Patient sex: M
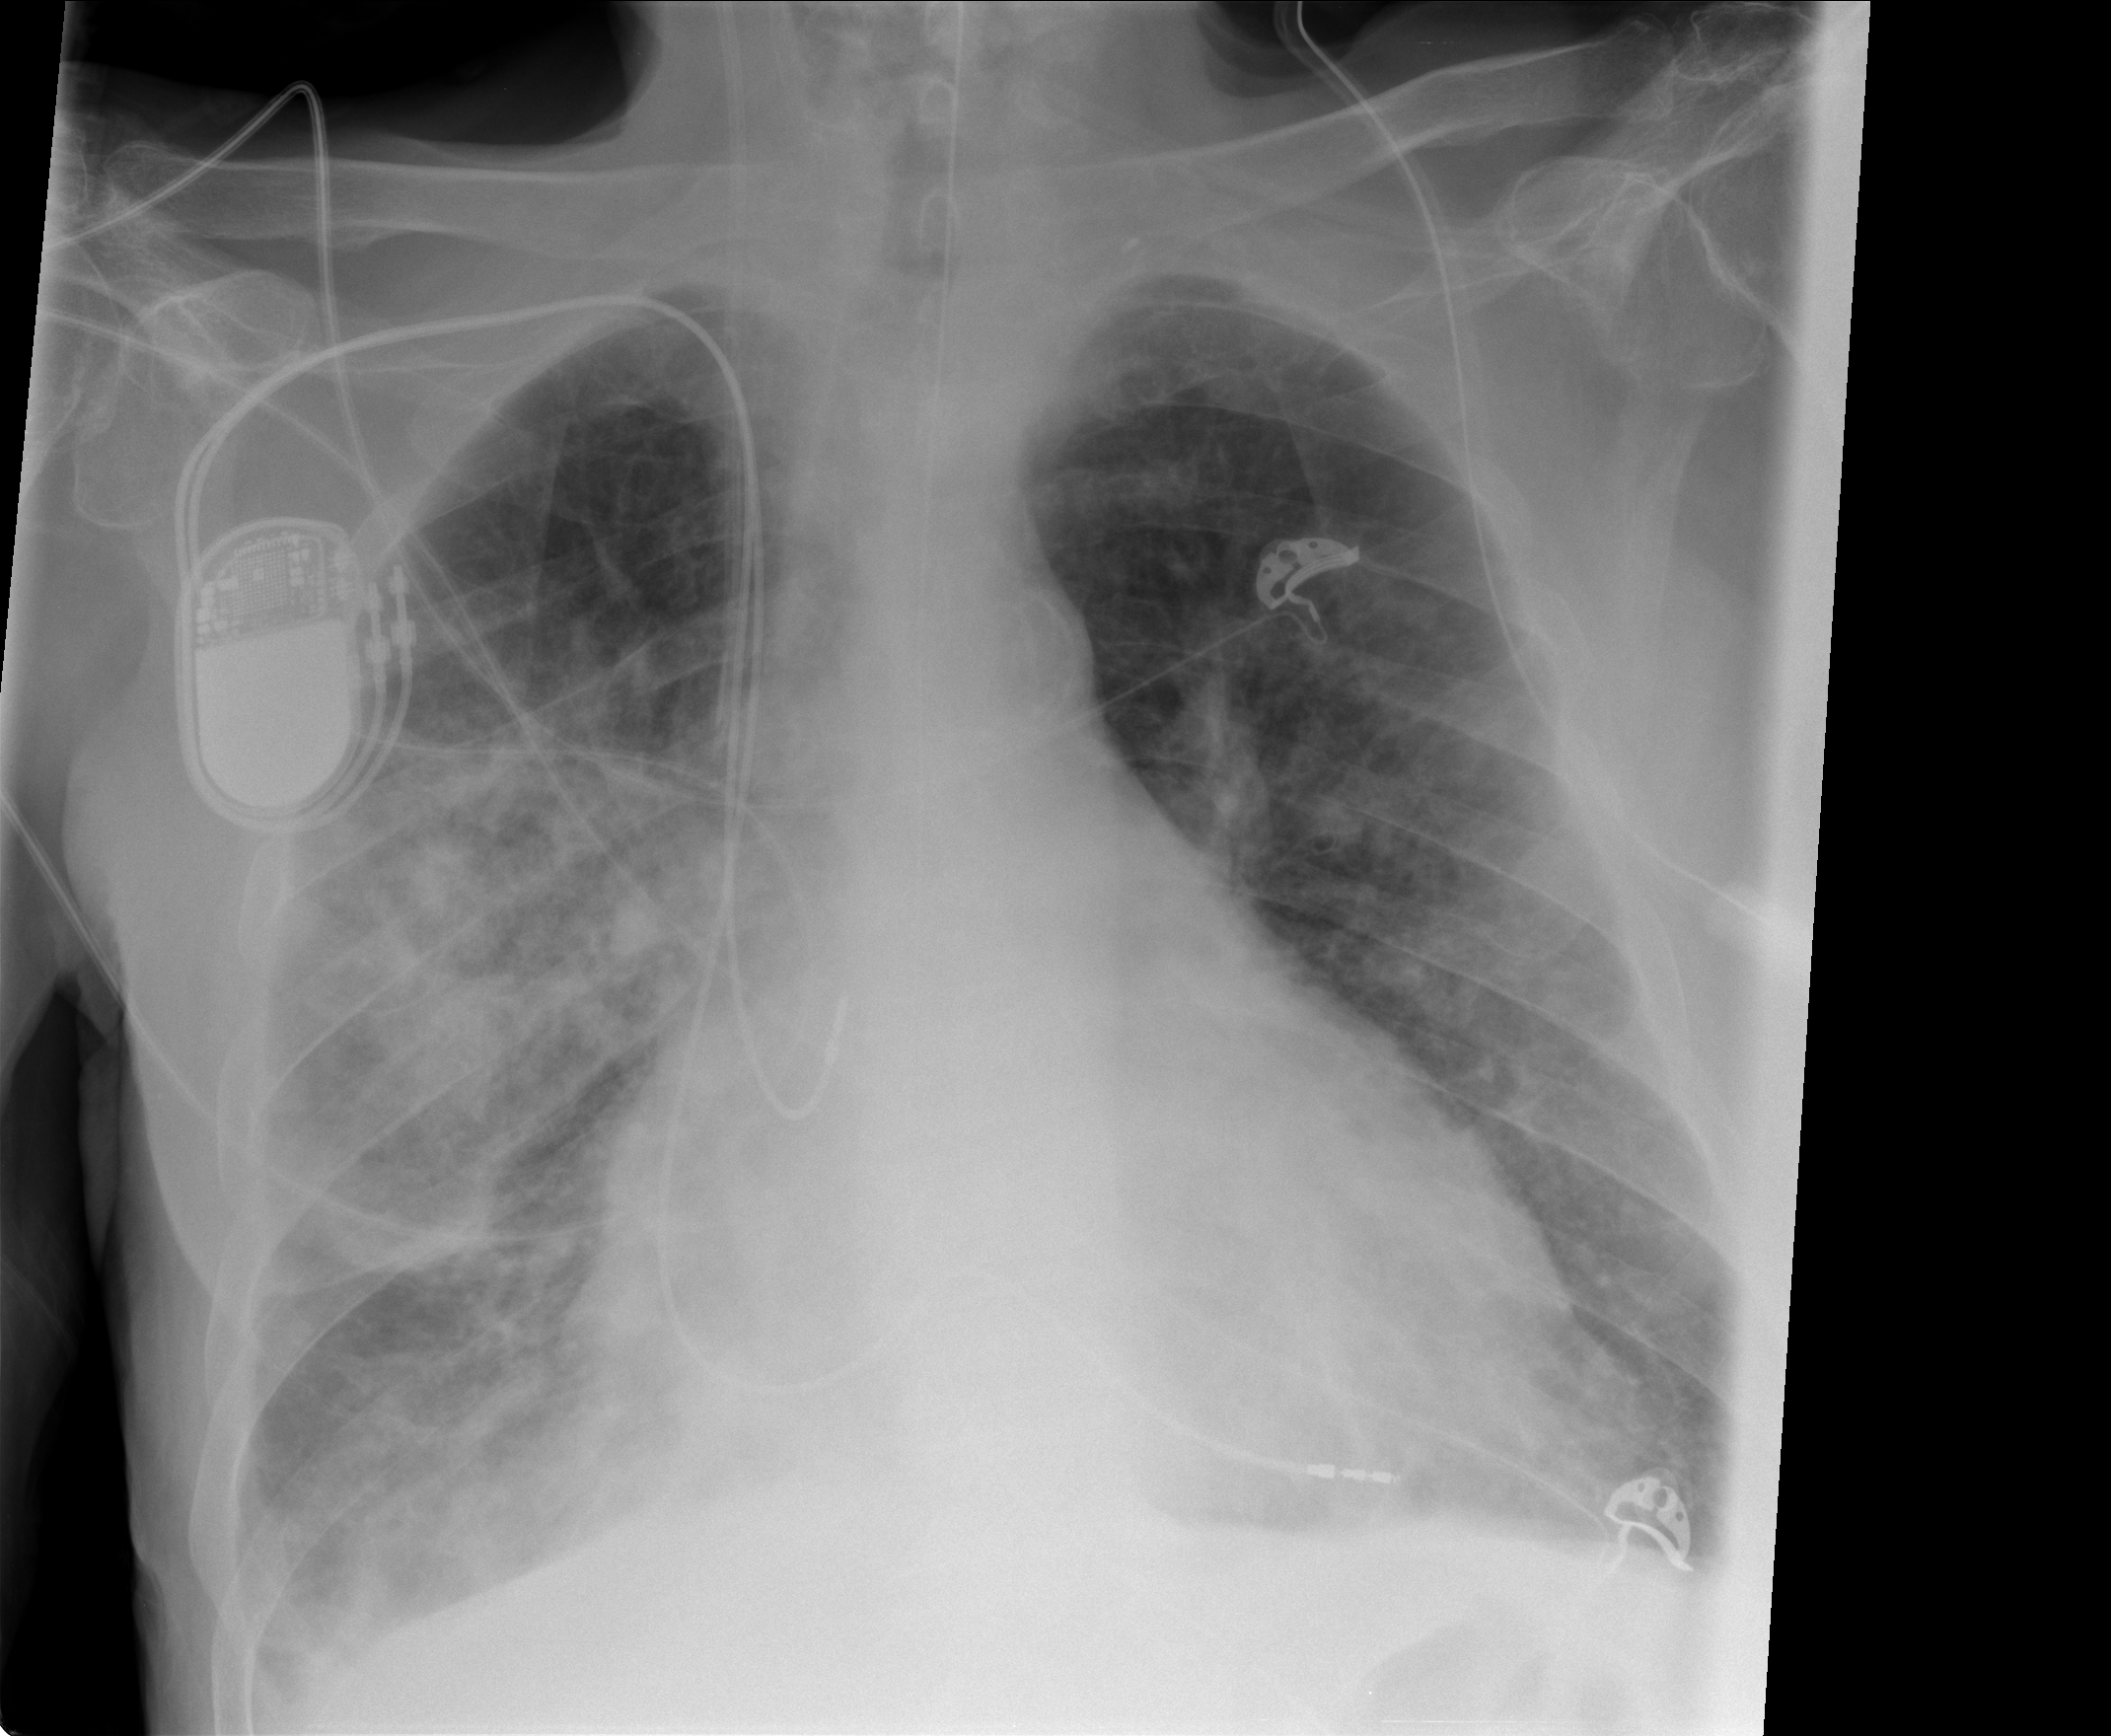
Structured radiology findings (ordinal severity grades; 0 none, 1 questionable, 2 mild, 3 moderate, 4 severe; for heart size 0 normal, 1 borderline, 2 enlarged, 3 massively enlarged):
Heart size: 2
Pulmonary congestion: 2
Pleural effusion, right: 1
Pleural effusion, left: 0
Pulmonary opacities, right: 3
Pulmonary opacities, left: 2
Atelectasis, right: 2
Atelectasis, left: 2